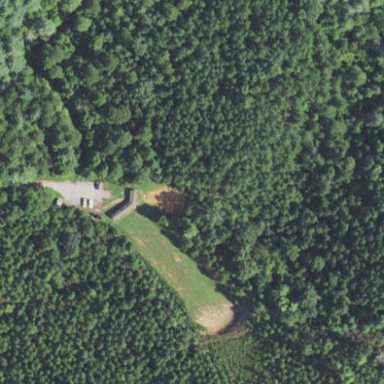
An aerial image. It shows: Shooting range located on pitch meant for leisure land activities.